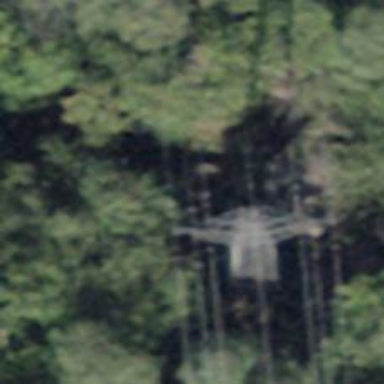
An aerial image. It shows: Power tower.